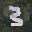
Label: 3